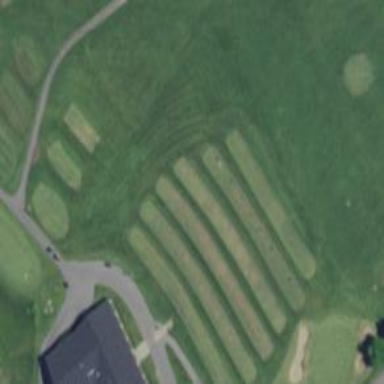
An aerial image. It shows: Grass area designated as golf tee.